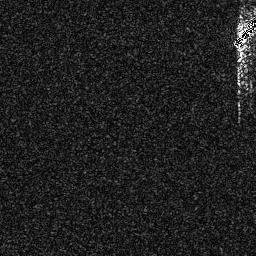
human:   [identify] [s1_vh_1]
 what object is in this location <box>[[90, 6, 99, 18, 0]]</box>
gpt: <ref>1 medium ship at the top right</ref>